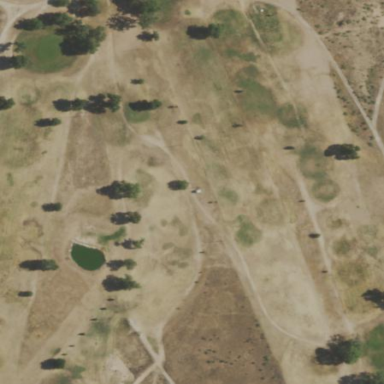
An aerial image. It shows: Golf course.